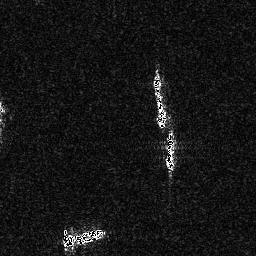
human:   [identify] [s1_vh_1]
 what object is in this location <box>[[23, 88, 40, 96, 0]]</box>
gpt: <ref>1 medium ship at the bottom</ref>